Question:
I was wondering if the [ ] are needed? and what is the benefit of using them?
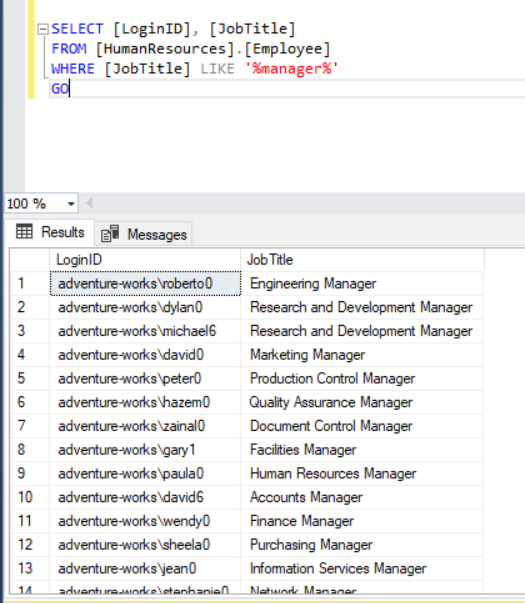
Answer: Square braces are never needed in a standard SQL query, because they are not part of the standard.
Some databases (notably SQL Server and related dialects) use square braces as escape characters for identifiers. Identifiers that contain only letters, digits, and underscore (for the most part) and that are not reserved words do not need to be escaped. I strongly advise that all your identifiers follow these rules.
In your sample query, the identifiers are all fine. They do not need to be escaped. The square braces are just visual clutter.